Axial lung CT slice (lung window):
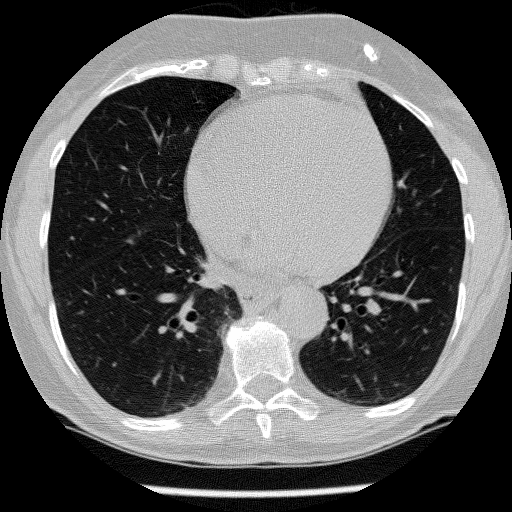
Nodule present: no